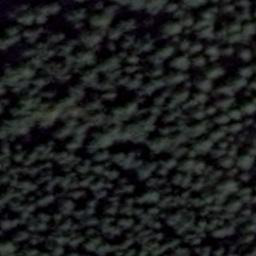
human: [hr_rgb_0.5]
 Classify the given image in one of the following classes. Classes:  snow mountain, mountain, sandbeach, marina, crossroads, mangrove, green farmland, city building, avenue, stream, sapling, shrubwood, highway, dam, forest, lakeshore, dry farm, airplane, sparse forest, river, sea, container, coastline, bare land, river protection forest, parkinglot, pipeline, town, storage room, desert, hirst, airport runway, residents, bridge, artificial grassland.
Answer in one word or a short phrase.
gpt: forest